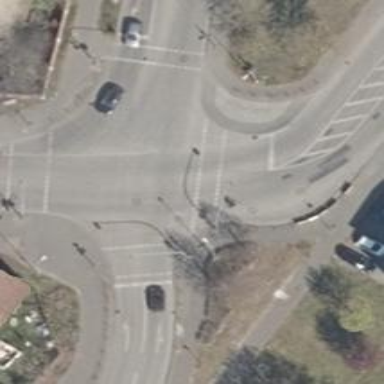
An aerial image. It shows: Crossing on cycleway.